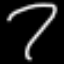
Label: squiggle